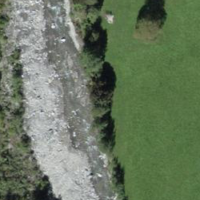
EUNIS habitat code: 24
Species observed at this site:
Manica rubida